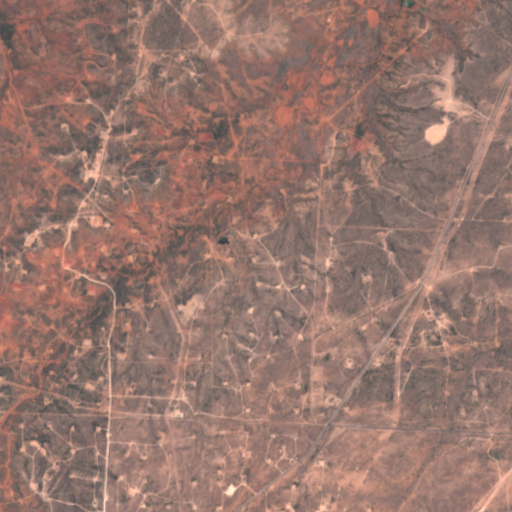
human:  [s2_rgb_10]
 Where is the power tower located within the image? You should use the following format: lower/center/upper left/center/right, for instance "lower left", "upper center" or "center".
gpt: The power tower is located in the right of the image.
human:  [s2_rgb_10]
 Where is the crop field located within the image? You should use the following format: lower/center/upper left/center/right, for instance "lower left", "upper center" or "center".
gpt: There is no crop field in the image.